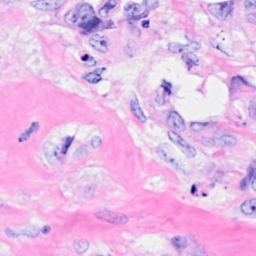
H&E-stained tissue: Breast